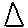
Label: triangle